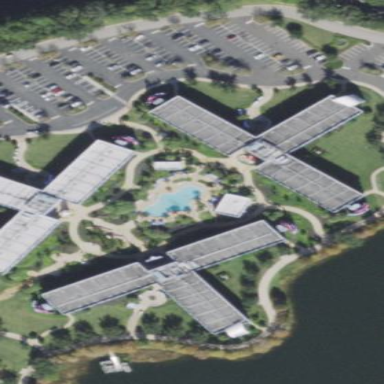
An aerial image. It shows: Hotel building.